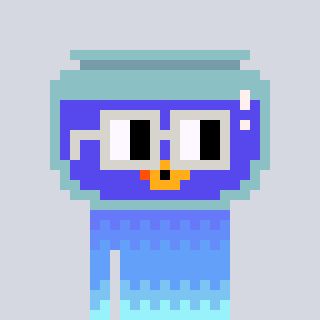
a pixel art character with square light gray glasses, a goldfish-shaped head and a darkbrown-colored body on a cool background